Field crop: maize
Growth stage: 1
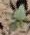
Species: datura